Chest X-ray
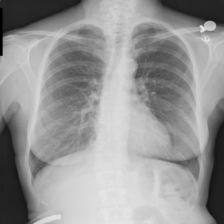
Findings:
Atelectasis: negative
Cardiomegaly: negative
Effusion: negative
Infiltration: negative
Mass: negative
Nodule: negative
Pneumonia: negative
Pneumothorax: negative
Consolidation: negative
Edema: negative
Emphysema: negative
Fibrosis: negative
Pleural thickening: negative
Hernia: negative